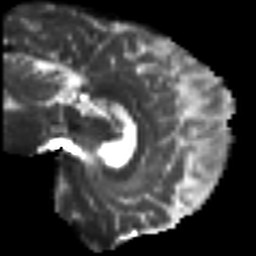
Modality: T2w
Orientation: sagittal
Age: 43
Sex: male
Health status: ill
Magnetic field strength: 3 T
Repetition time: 9 s
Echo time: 0.093 s